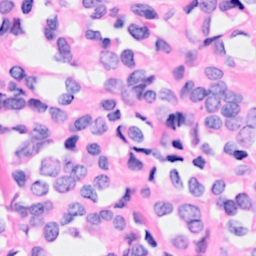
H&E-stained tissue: Breast